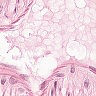
Metastatic tissue present: no